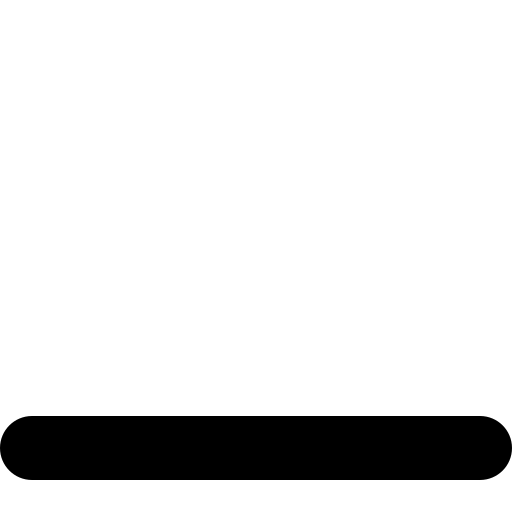
Tags: icon, FontAwesome, fa-icon, solid, window, minimize